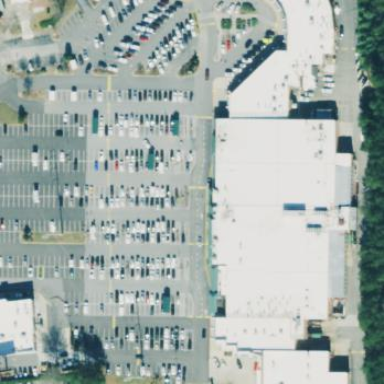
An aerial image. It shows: Retail building.